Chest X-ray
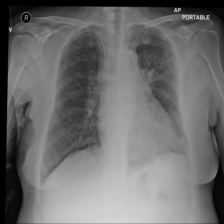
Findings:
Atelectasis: negative
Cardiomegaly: negative
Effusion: negative
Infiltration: negative
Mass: negative
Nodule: negative
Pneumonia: negative
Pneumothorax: negative
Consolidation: negative
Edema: positive
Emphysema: negative
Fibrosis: negative
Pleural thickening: negative
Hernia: negative